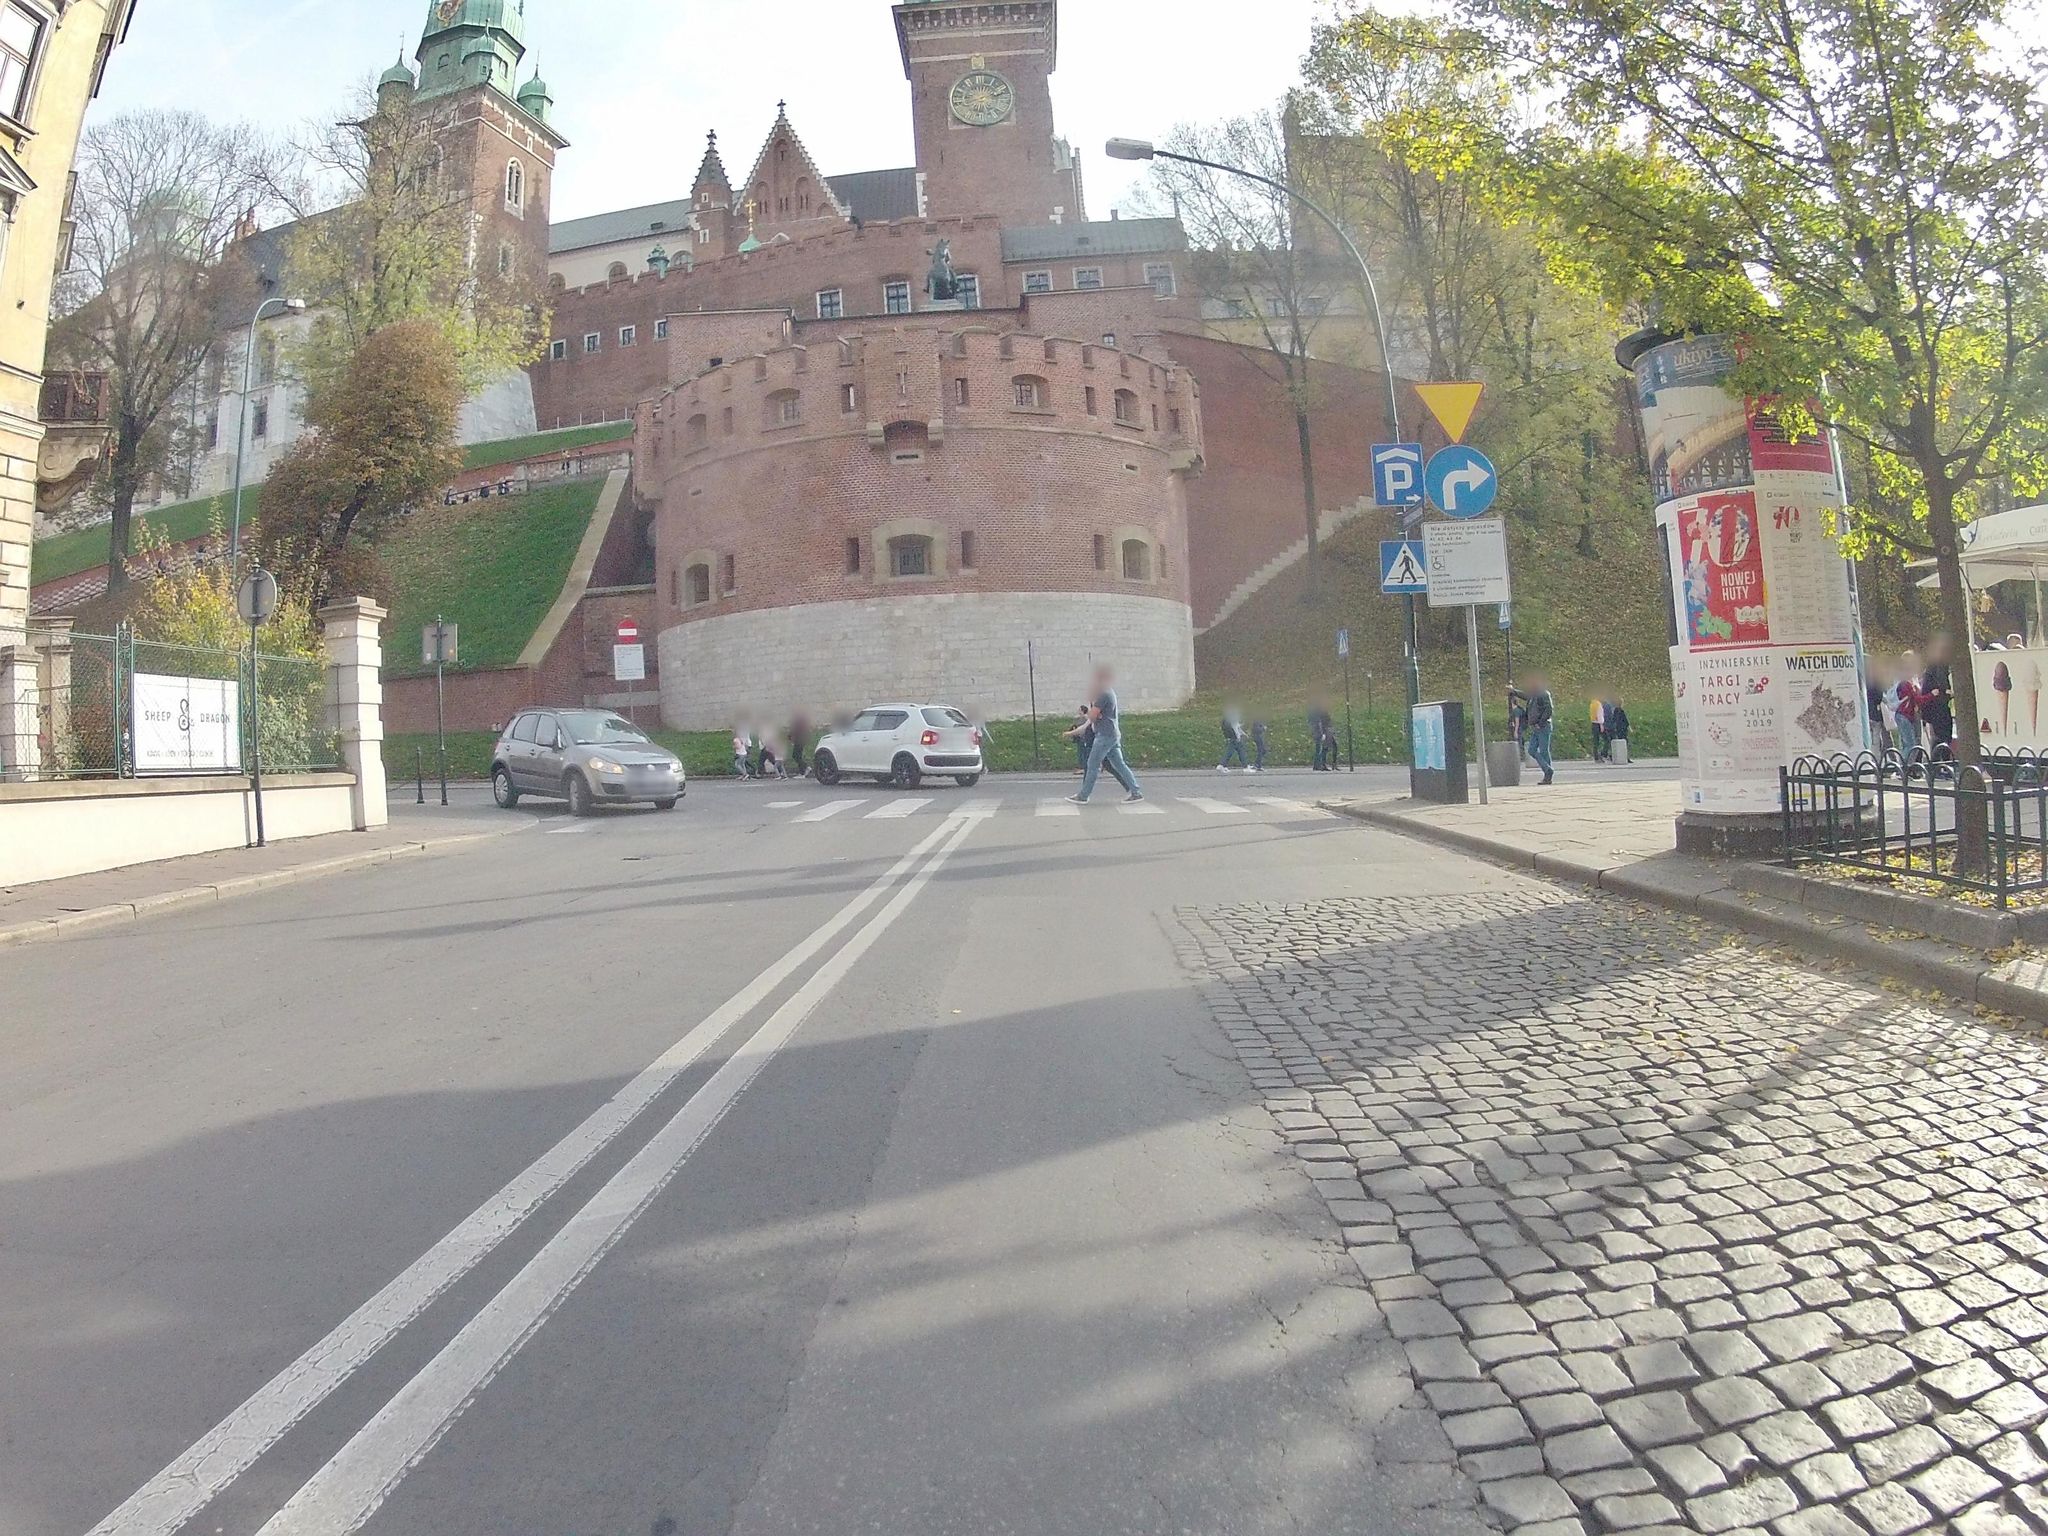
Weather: clear
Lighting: day
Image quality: good
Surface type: walking surface
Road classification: living_street, residential
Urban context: urban centre
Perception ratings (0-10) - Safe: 5.48, Lively: 8.53, Beautiful: 5.28, Boring: 5.5, Depressing: 3.22, Wealthy: 7.73